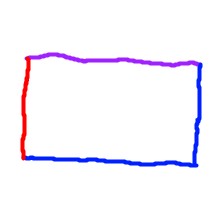
Shape: rectangle